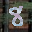
Label: 8